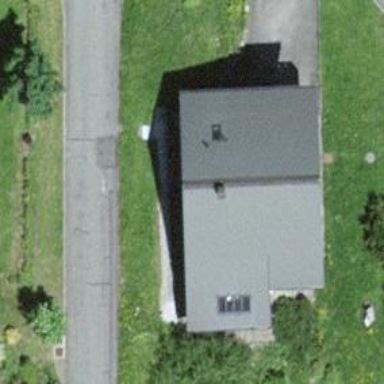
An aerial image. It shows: Simple house.